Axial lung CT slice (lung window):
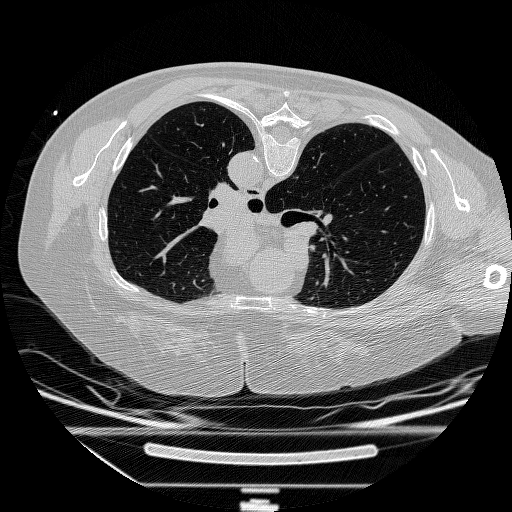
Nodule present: no